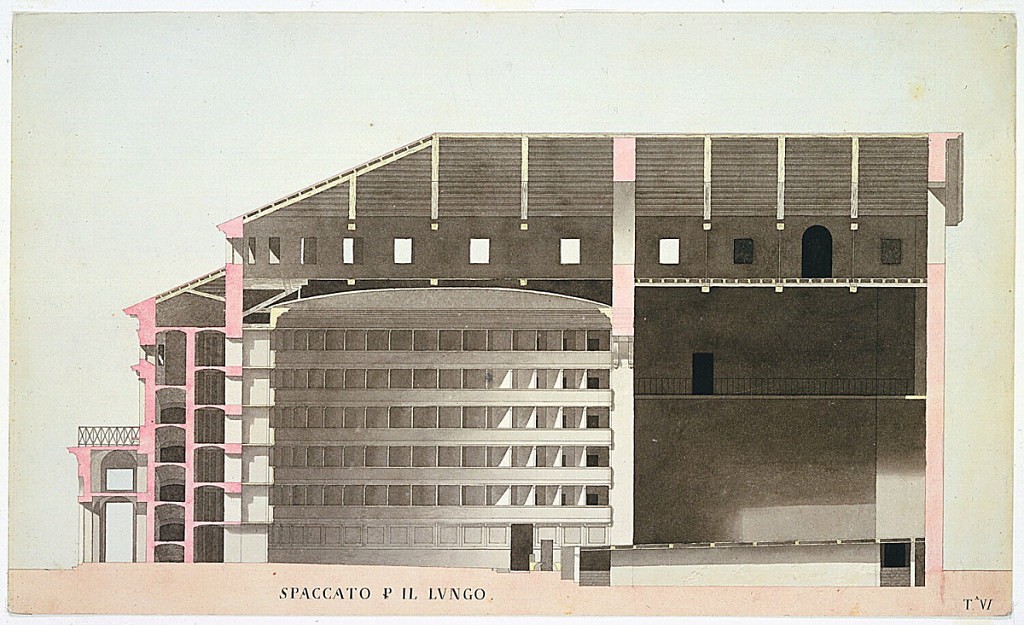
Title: Competition Design for La Fenice, Venice: Longitudinal Section
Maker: D. Cerato, Italian
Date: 1788
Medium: Pen and black ink, brush and gray wash, watercolor, graphite on cream laid paper
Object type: Drawing
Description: Longitudinal cross-section of a theater (in shades of rose and gray), showing an auditorium composed of five tiers of boxes (34 boxes on each tier) and the stage. Arched entryway at left.